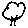
Label: tree